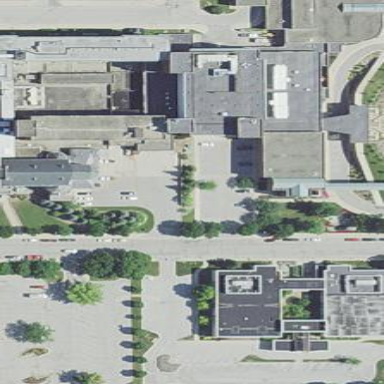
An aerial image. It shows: Hospital building.